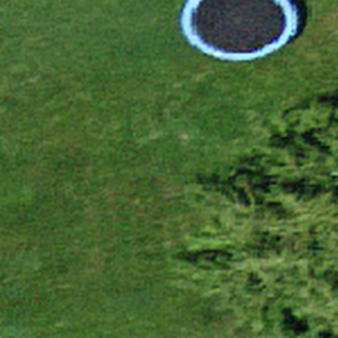
Label: other